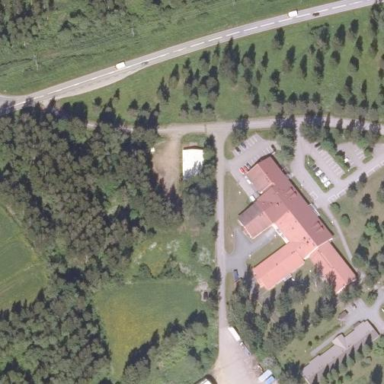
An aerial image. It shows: Healthcare clinic is depicted in the image.